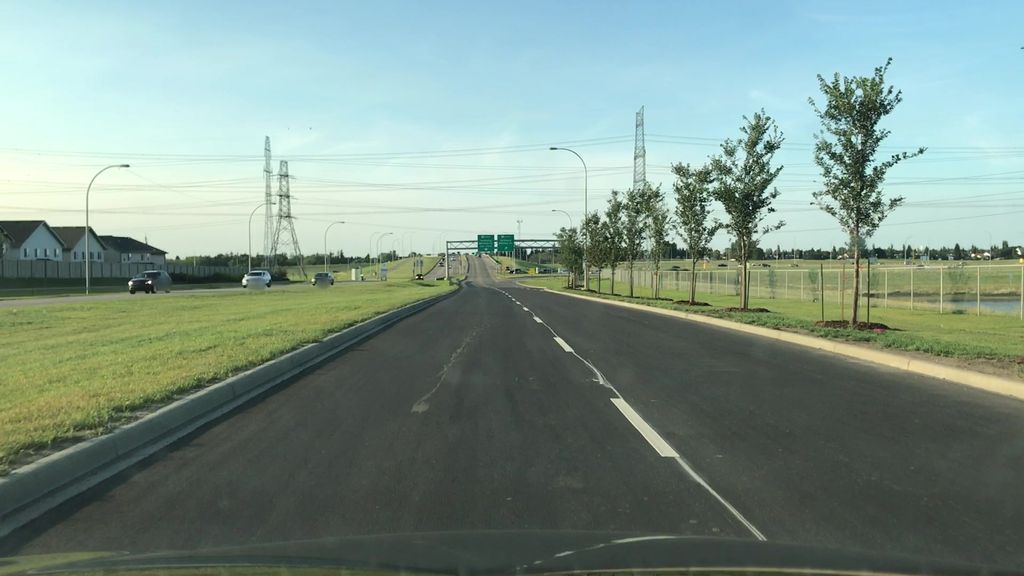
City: edmonton